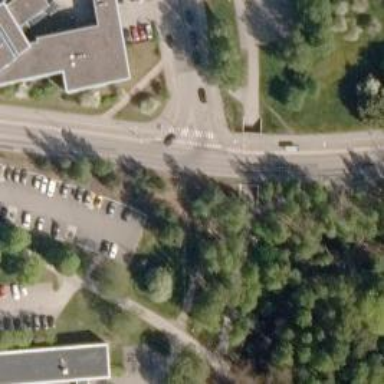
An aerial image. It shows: Asphalt cycleway.